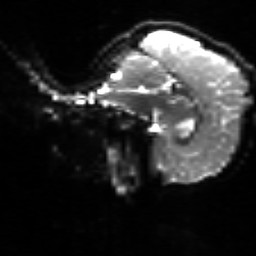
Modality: sbref
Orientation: sagittal
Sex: female
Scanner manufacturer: siemens
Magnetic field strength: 3 T
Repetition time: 5 s
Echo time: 0.071 s